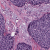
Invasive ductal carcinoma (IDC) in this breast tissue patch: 0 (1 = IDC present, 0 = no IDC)